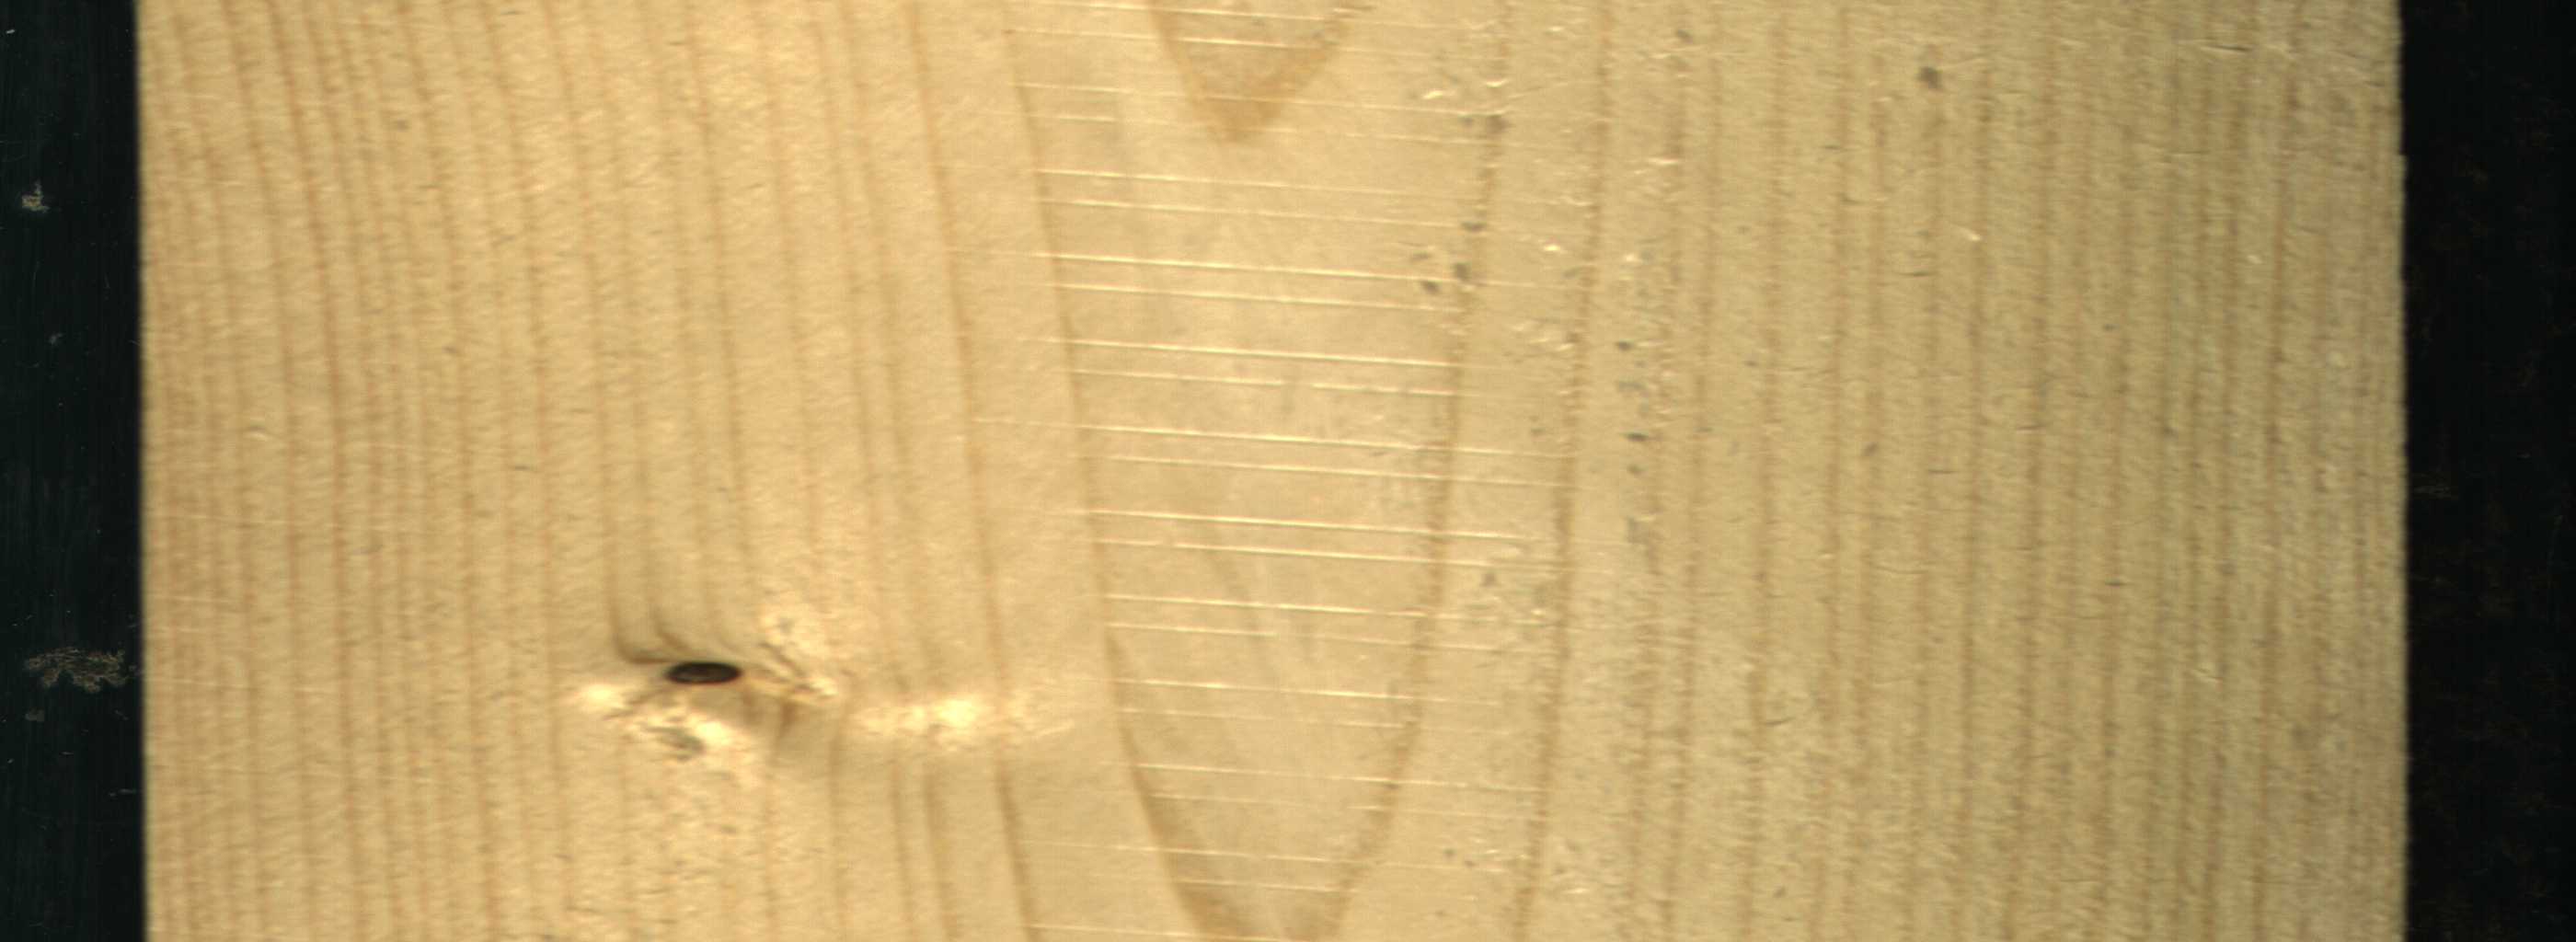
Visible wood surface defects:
Dead_Knot